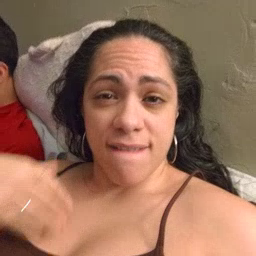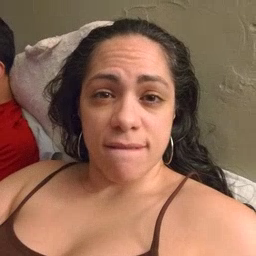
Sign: have